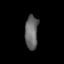
Tissue: lung
Cell type: Epithelial cells
Senescence score: 0.5532
Nuclear area (px): 431
Mean DAPI intensity: 103.23